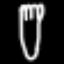
Label: fork